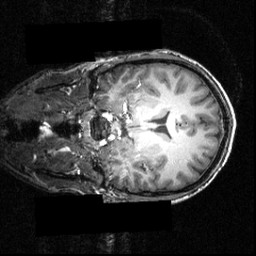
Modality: T1w
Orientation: coronal
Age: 21
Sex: male
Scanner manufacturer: siemens
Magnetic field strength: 3.951 T
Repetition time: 1.5 s
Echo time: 0.00335 s